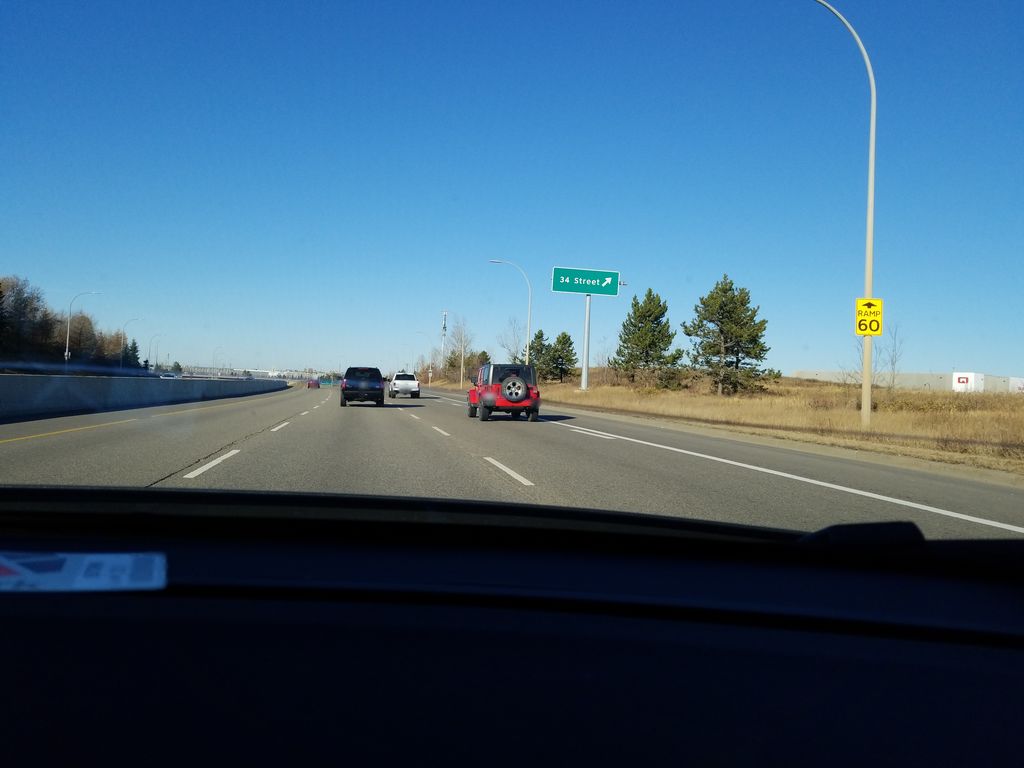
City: edmonton